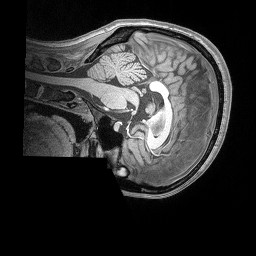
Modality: T1w
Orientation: sagittal
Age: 21
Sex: female
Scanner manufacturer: siemens
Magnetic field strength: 3 T
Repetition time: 2.53 s
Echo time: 0.00164 s